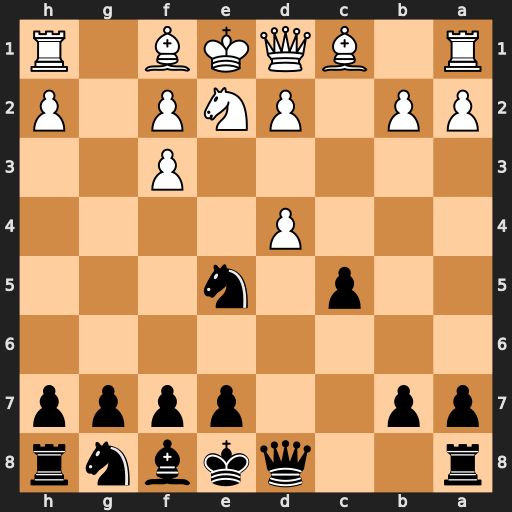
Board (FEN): r2qkbnr/pp2pppp/8/2p1n3/3P4/5P2/PP1PNP1P/R1BQKB1R
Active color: b
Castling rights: KQkq
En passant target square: -
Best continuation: Nxf3#